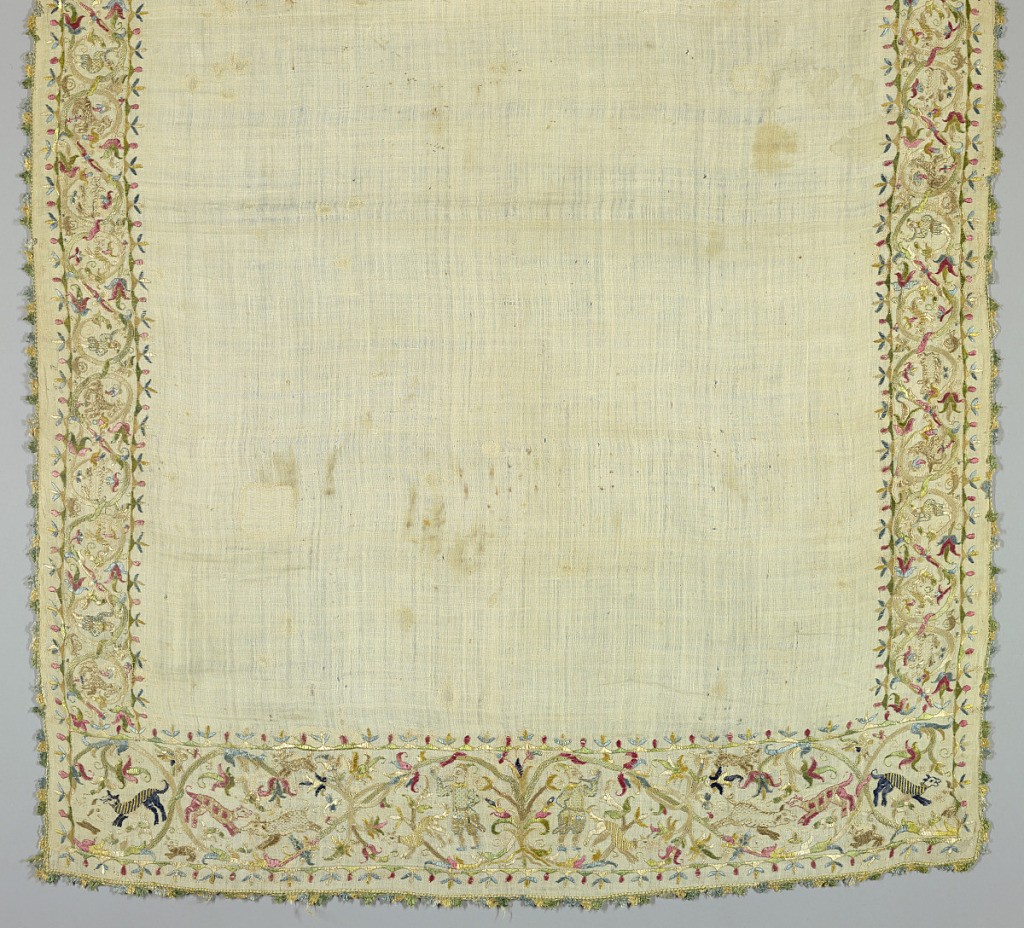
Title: Table cover
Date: late 16th–early 17th century
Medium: linen, silk Technique: embroidered in satin, darning and running stitches
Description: Oblong table cover, cream-colored linen; border embroidered in polychrome silks, light shades. Edged in narrow silk fringe. Design consists of symmetrically curving vines with figures of hunters, hounds, boars, birds and stags. Stitches are satin, darning and running.